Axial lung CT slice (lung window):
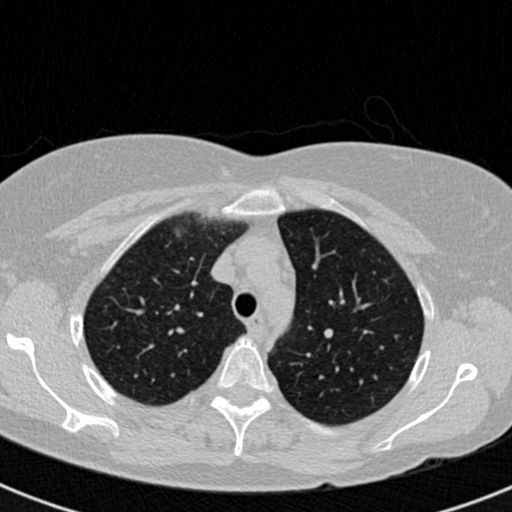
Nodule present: no